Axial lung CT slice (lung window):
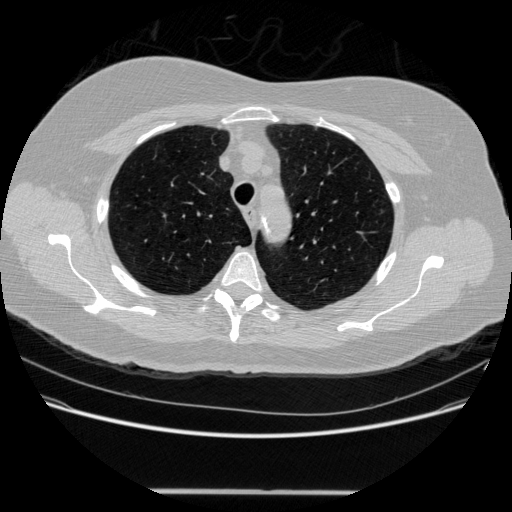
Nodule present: no